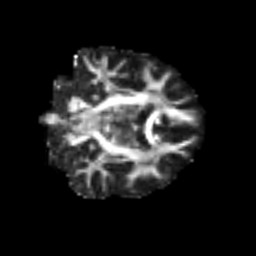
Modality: FA
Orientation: coronal
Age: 51
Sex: male
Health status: ill
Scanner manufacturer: siemens
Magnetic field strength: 3 T
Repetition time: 8.7 s
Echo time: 0.11 s